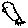
Label: bird